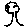
Label: tree